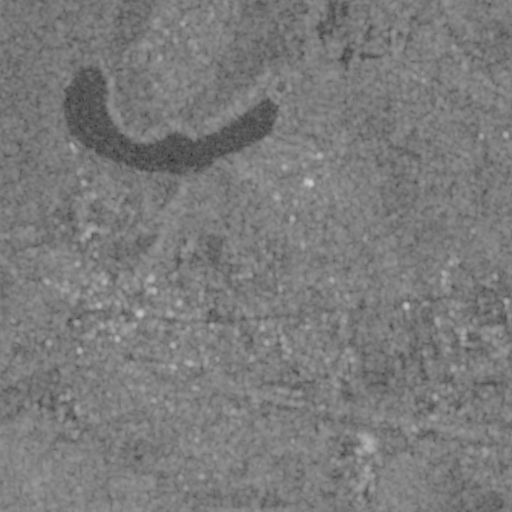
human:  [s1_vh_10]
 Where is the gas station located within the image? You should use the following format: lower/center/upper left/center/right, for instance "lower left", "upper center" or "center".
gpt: The gas station is located in the center right of the image.
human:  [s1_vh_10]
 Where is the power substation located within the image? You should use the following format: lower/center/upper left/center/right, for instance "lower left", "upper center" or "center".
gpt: The power substation is located in the center left of the image.
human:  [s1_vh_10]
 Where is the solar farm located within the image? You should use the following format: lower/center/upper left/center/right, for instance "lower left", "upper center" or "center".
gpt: The solar farm is located in the lower right of the image.
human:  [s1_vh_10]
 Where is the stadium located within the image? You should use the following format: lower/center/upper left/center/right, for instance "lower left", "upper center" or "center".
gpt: The stadium is located in the center of the image.
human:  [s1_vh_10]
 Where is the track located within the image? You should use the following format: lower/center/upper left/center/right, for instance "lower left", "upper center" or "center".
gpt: The track is located in the center of the image.
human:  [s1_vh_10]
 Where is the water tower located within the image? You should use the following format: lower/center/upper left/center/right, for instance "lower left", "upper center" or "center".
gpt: The water tower is located in the lower center of the image.
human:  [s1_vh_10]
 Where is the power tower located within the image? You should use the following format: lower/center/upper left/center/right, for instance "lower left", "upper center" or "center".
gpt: There is no power tower in the image.

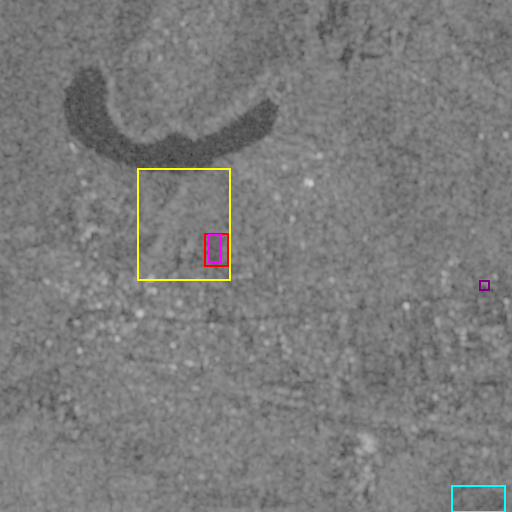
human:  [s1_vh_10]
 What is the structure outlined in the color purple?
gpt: The structure outlined in purple is a gas station.
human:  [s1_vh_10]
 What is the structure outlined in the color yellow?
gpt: The structure outlined in yellow is a park.
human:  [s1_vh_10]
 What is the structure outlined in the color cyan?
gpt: The structure outlined in cyan is a solar farm.
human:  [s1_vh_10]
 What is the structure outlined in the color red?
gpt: The structure outlined in red is a stadium.
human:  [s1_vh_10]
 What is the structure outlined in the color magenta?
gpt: The structure outlined in magenta is a track.
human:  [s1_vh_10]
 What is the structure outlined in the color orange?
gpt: There is no orange outline.